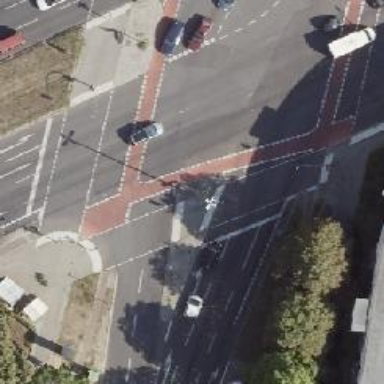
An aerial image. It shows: Secondary road with asphalt surface. There is cycle track on the right side.